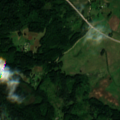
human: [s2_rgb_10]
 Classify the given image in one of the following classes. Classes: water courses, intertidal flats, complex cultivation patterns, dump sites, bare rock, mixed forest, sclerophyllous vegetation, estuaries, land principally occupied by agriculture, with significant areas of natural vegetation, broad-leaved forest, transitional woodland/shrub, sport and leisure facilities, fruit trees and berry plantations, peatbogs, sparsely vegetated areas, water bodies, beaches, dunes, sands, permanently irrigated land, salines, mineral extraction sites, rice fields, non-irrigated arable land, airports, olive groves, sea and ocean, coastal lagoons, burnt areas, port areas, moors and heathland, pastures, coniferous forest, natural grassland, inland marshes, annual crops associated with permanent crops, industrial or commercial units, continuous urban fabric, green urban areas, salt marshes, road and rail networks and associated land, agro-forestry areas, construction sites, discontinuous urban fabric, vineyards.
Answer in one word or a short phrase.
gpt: pastures, complex cultivation patterns, land principally occupied by agriculture, with significant areas of natural vegetation, broad-leaved forest, mixed forest, transitional woodland/shrub